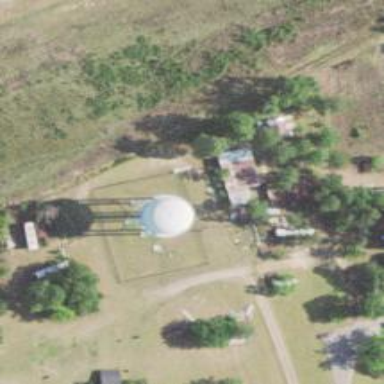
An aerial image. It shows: Water tower that is man-made.